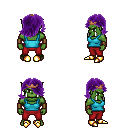
a pixel art fantasy rpg character, male body template, orc, green skin, teal pirate shirt, red pants, purple swoop hairstyle, bronze tiara, leather bracers, gold boots, four views (front, back, left, right), 2x2 character sprite sheet, small pixel art, hard edges, no anti-aliasing